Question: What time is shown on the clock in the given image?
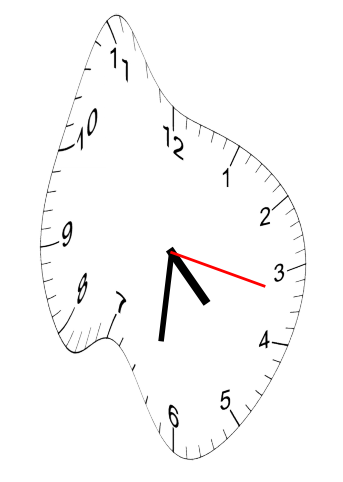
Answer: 04:31:17